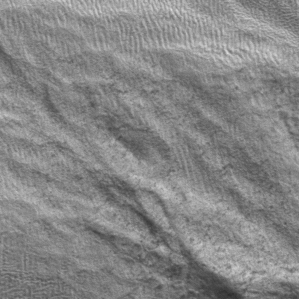
Label: frost